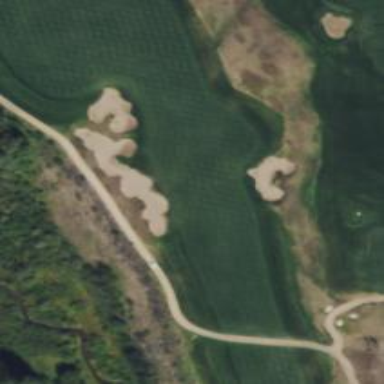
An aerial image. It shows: Grassy golf fairway.